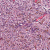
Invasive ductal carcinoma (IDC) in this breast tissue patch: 0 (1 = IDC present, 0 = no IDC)